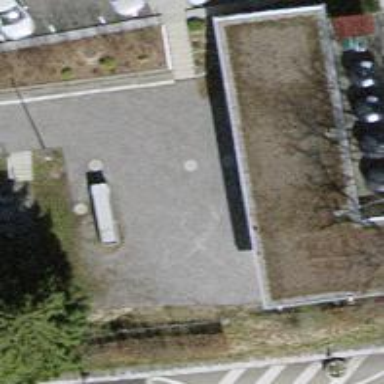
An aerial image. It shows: Picnic table located in leisure land area.